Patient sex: F
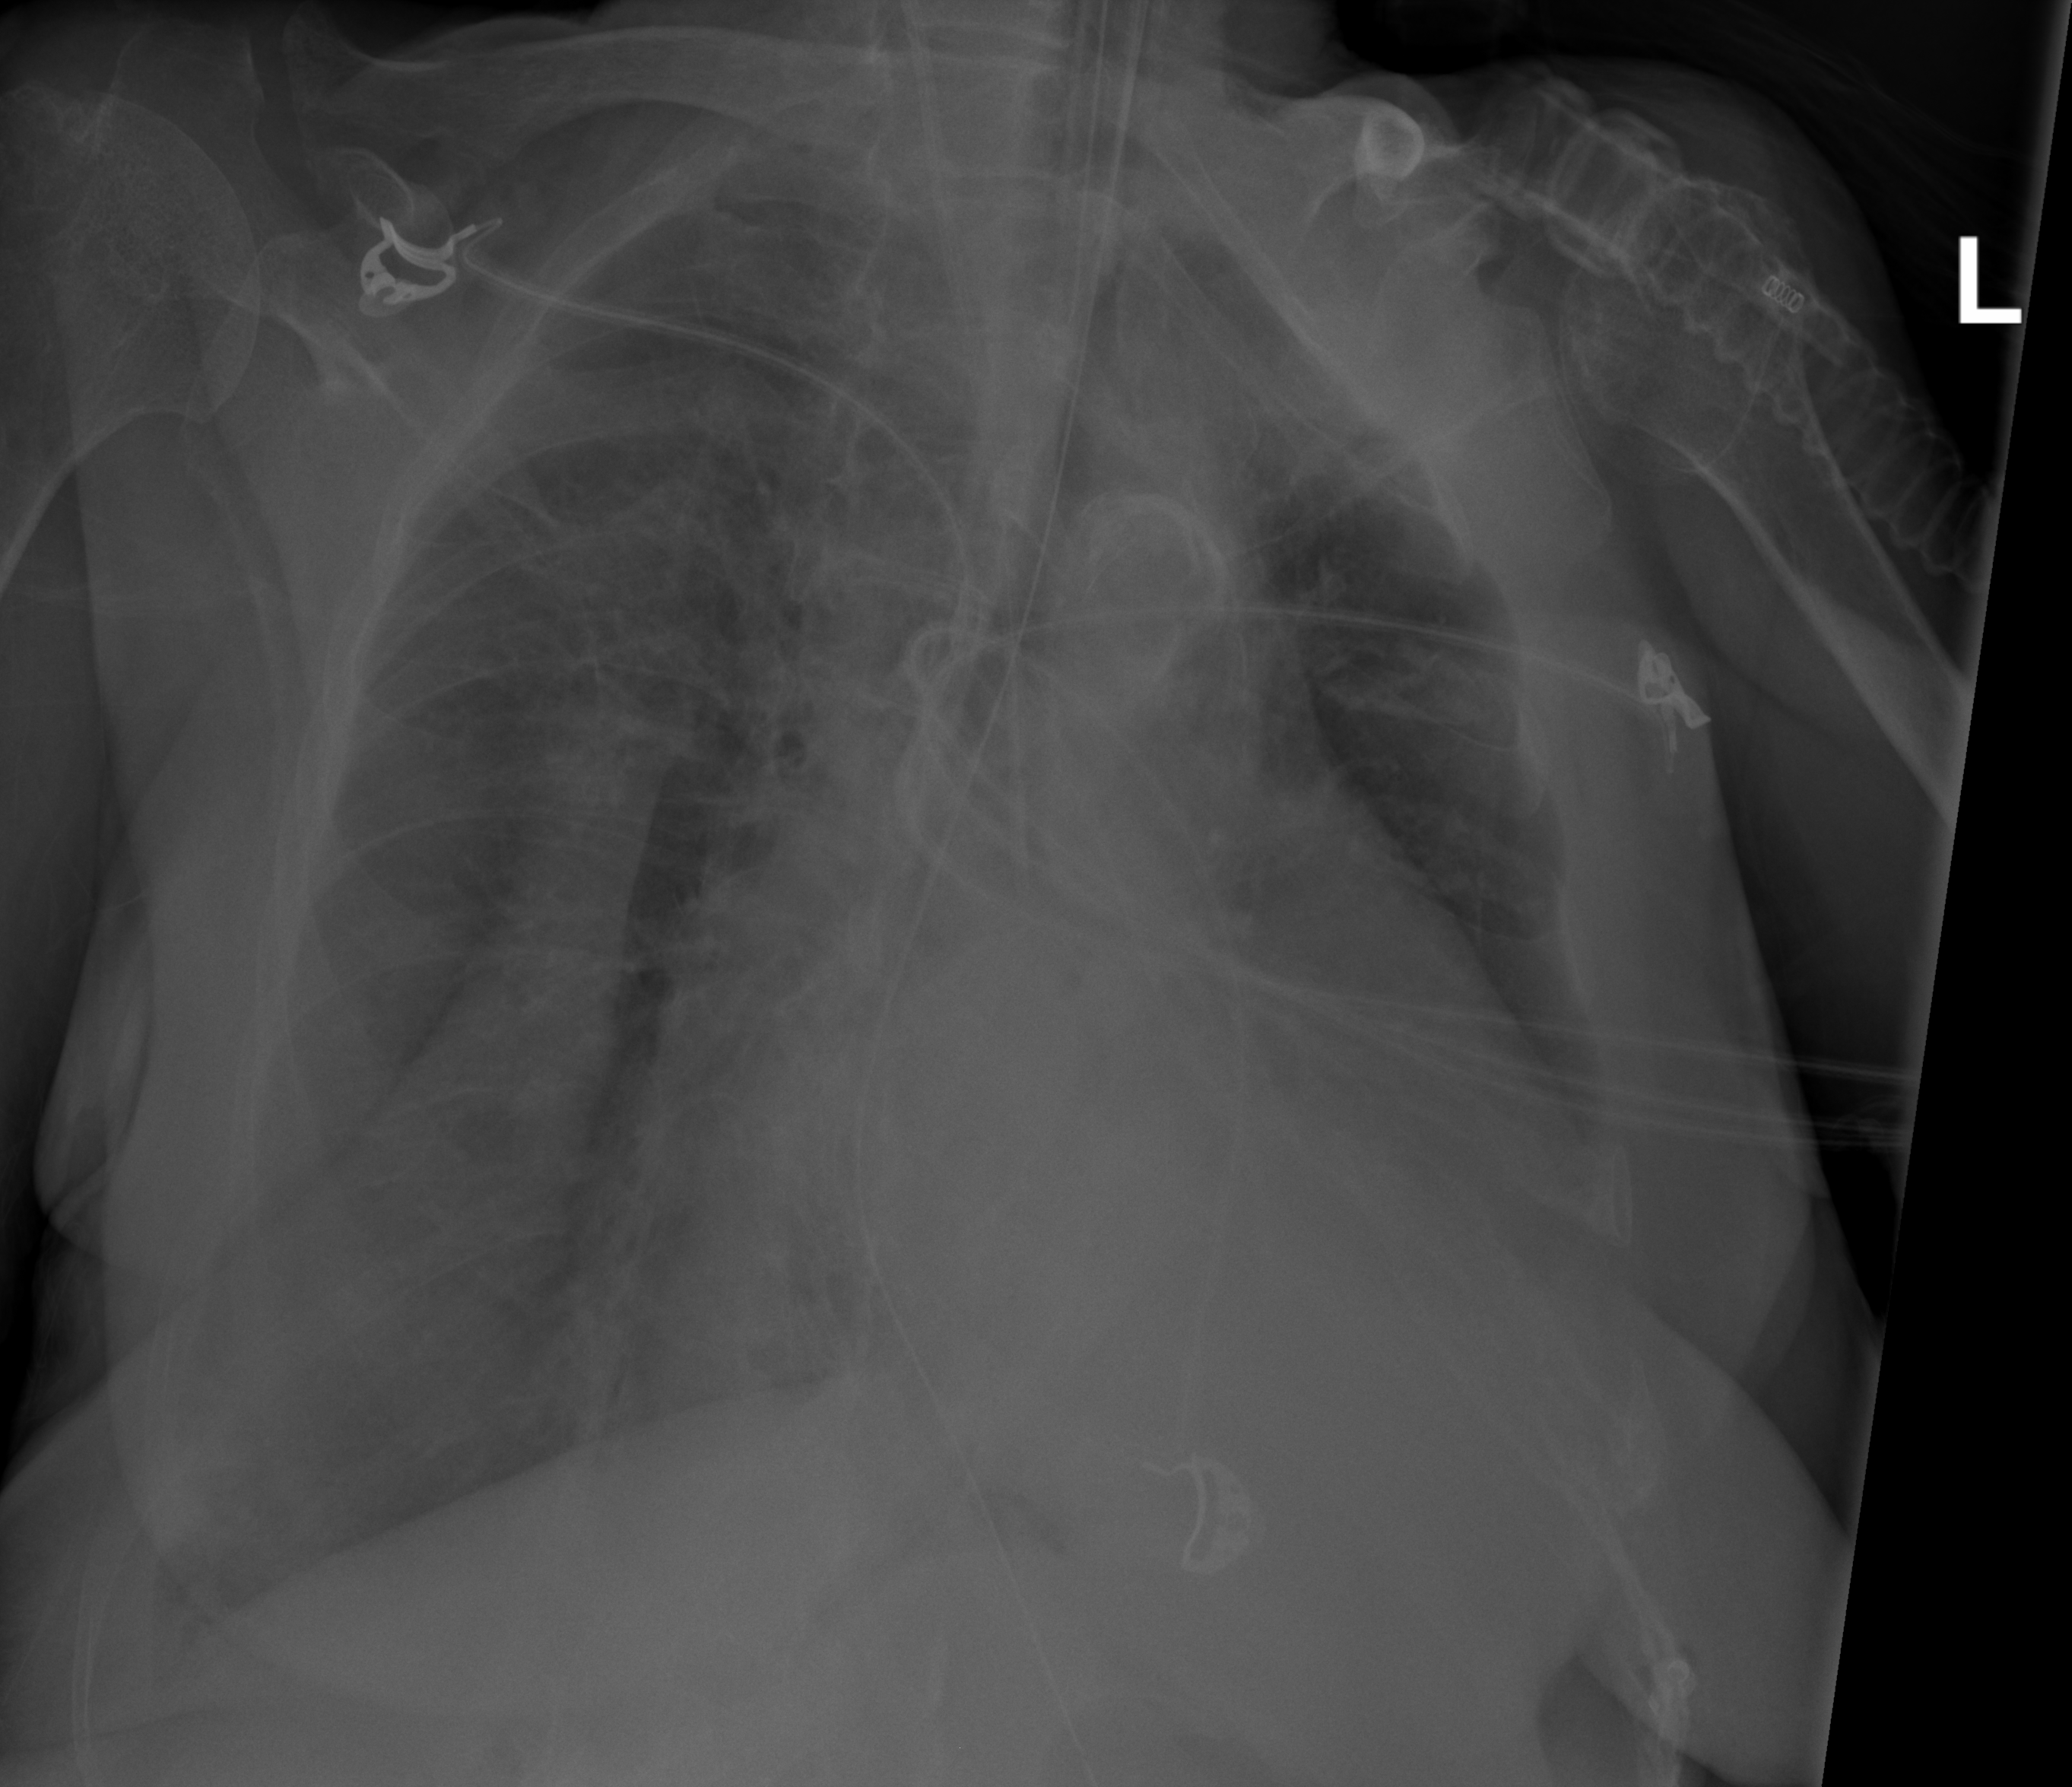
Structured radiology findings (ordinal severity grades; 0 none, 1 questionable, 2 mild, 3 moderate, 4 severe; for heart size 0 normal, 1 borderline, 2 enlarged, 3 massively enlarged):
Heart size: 2
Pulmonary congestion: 0
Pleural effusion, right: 0
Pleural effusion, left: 1
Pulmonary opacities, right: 0
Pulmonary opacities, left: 0
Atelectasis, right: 2
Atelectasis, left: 2